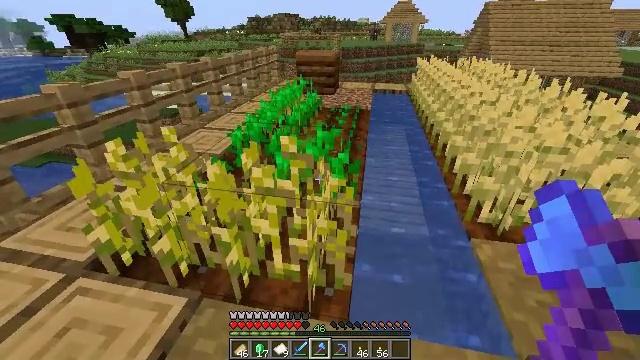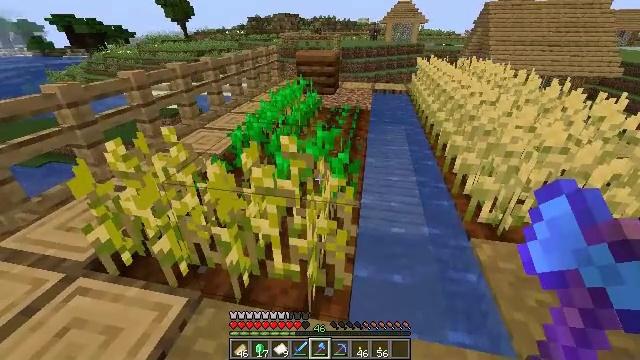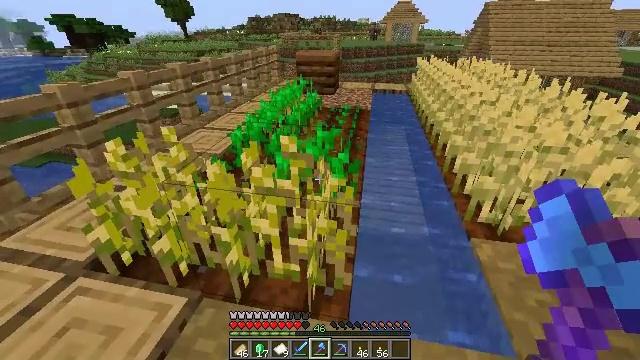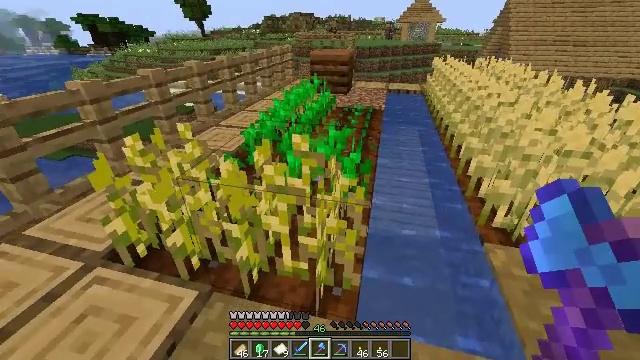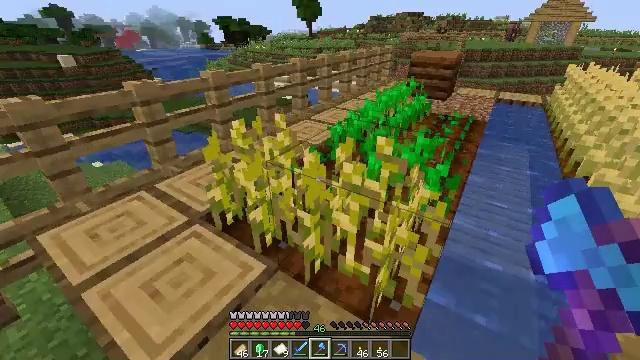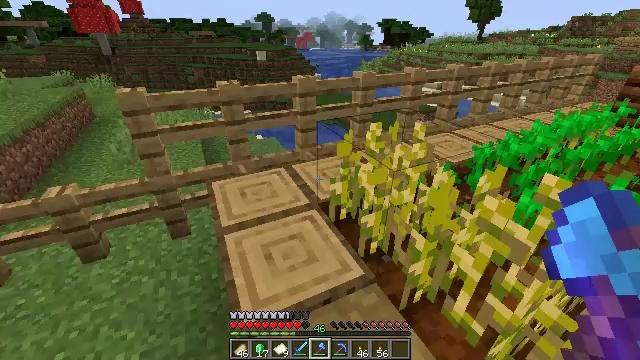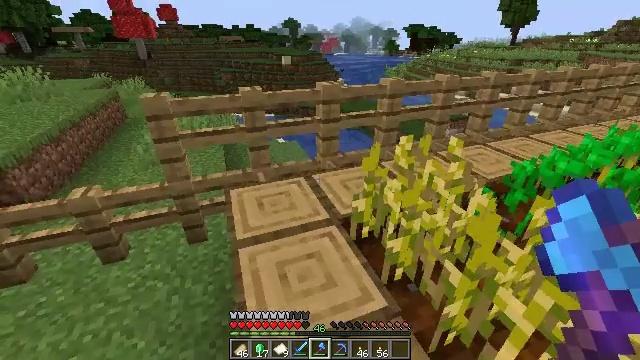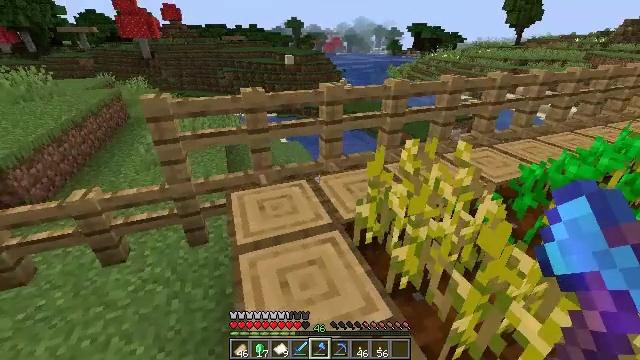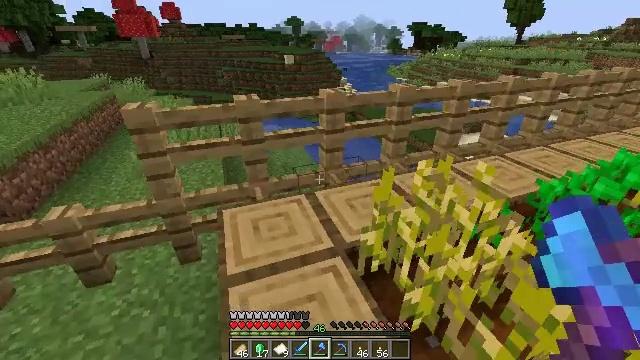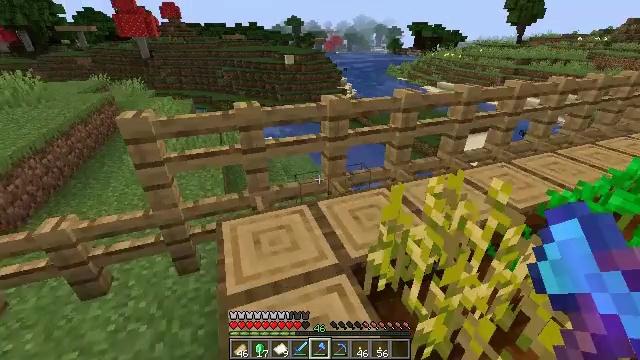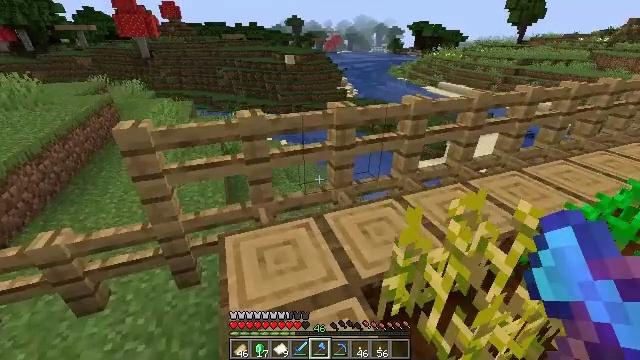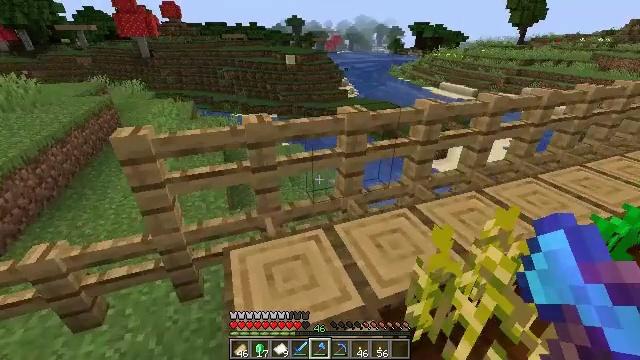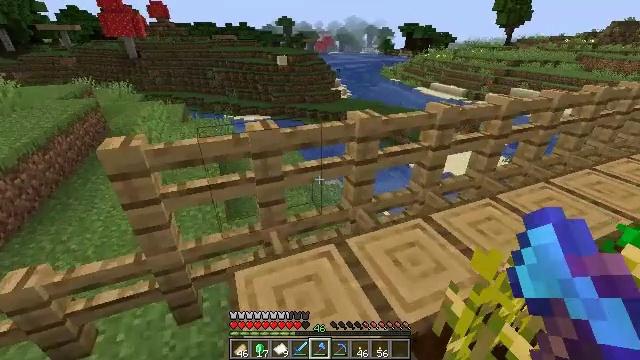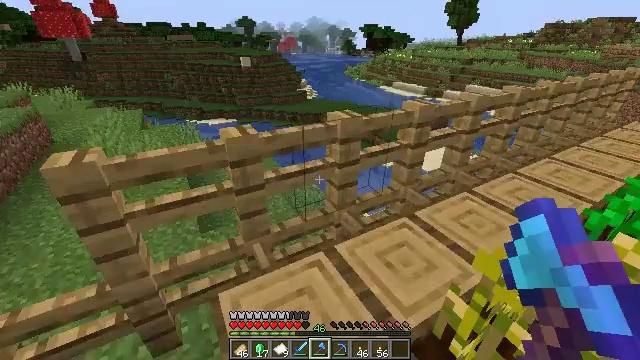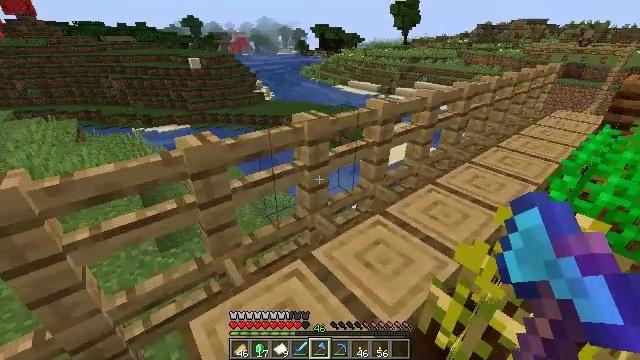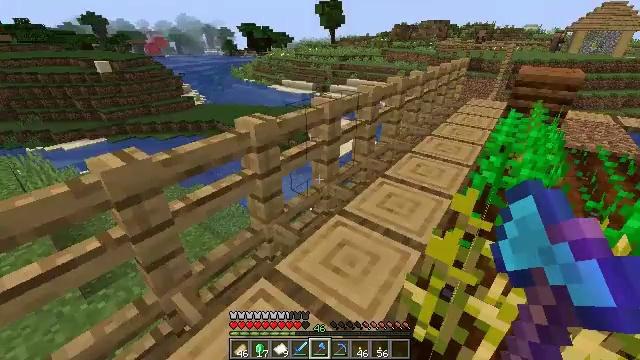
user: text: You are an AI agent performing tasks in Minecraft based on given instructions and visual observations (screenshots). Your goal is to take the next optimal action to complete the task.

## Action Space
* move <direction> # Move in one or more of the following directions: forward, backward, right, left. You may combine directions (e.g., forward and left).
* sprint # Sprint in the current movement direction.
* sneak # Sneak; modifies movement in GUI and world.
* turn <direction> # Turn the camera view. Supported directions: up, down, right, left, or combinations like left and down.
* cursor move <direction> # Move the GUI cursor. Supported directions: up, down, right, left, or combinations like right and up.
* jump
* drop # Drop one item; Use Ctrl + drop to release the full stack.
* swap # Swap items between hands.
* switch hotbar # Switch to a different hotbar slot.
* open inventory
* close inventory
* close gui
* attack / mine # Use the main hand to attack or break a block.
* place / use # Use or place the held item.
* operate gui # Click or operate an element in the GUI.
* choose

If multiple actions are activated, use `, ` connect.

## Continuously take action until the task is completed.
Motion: motion action
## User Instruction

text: Make a suspicious stew with a blue orchid.
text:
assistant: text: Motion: no_op
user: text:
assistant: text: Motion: no_op
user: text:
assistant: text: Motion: turn left
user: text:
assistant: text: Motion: turn left
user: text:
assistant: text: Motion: move forward, turn left
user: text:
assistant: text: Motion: move forward, turn left
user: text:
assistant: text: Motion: move forward
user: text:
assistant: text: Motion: move forward
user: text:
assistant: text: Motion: move forward and move left
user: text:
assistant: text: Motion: move forward and move left
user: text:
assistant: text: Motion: move forward and move left
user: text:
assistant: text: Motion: move forward and move left, turn right
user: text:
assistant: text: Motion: move forward and move left, turn right
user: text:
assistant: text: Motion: move forward, turn right
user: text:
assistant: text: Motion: move forward, turn right
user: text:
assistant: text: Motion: move forward, turn right
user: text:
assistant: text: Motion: move forward, sprint, turn right
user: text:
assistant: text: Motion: move forward, sprint, turn right and up
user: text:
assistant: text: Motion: move forward, sprint
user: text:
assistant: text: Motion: move forward, sprint
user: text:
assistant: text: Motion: move forward
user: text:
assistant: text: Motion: move forward
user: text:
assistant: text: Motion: move forward
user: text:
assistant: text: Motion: move forward, sprint, turn left
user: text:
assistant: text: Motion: move forward, sprint, turn left
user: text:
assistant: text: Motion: move forward, sprint
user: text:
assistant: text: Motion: move forward
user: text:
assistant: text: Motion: move forward
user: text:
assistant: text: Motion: move forward
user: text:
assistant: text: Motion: move forward, turn right